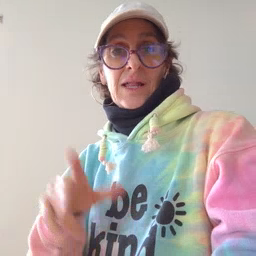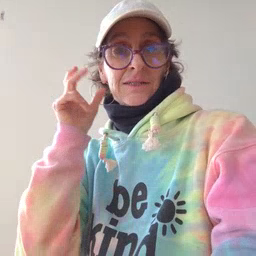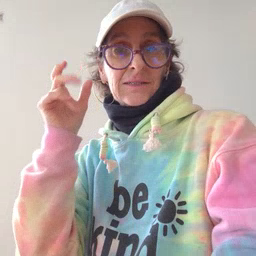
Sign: listen